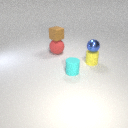
small cyan rubber cylinder to the right of large red rubber sphere